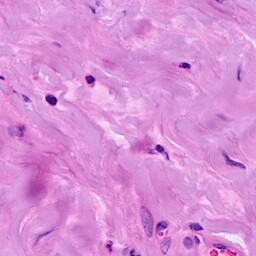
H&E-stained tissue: Breast